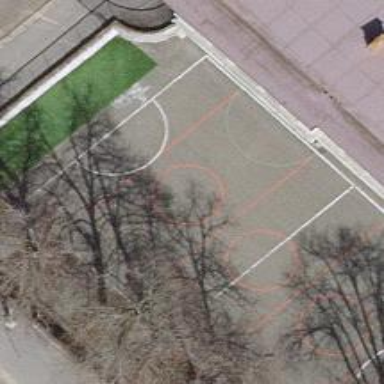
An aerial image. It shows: Soccer pitch with asphalt surface.